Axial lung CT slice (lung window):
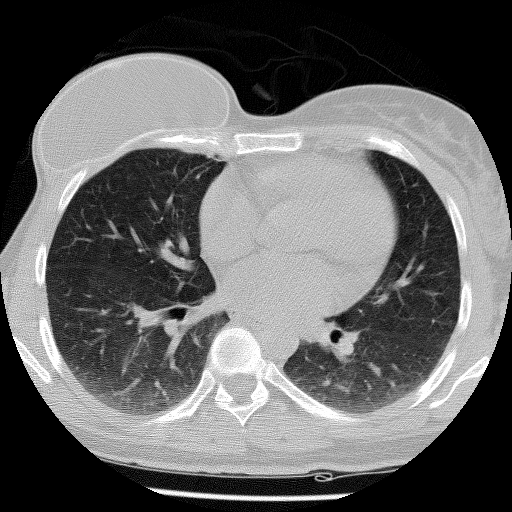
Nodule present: no